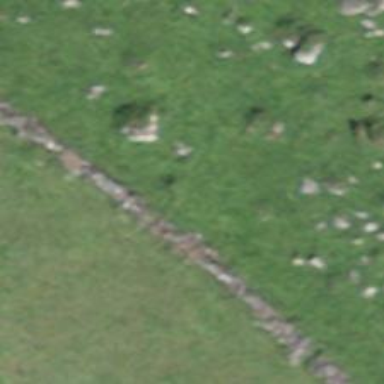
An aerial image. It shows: Wall made of dry stone.